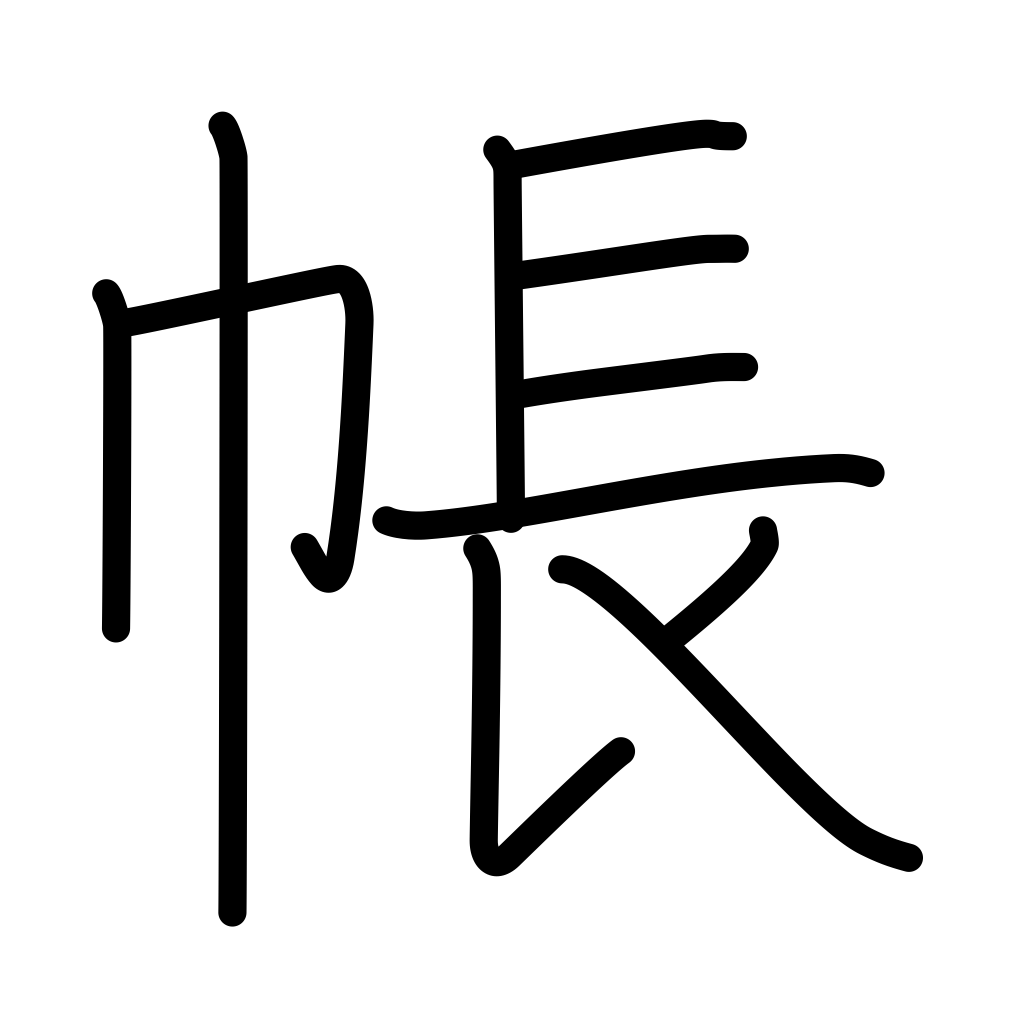
Meaning: notebook, account book, album, curtain, veil, net, tent